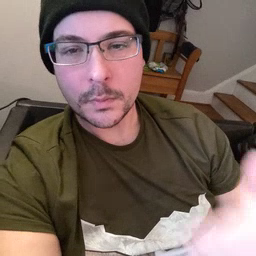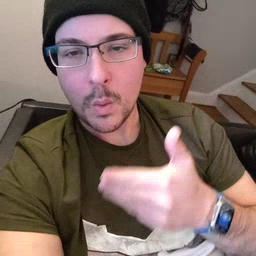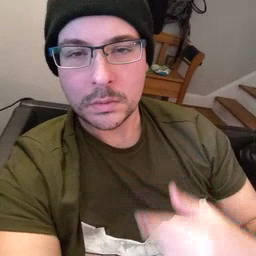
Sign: close